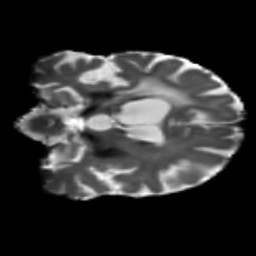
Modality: T2w
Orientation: coronal
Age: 63
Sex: female
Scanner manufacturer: siemens
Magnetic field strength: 3 T
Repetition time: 5.47 s
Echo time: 0.0854 s